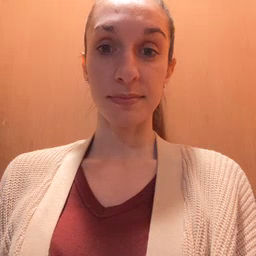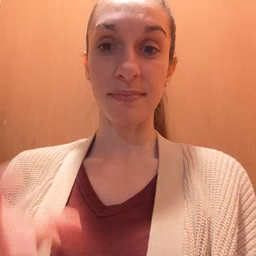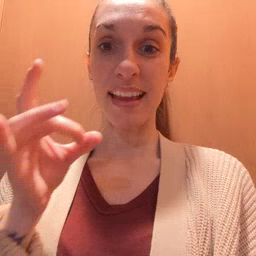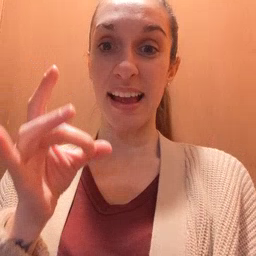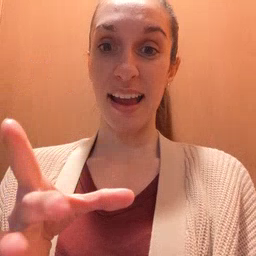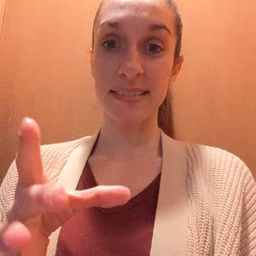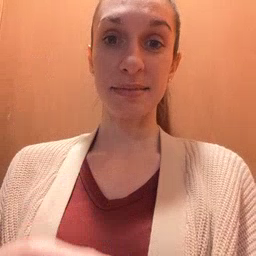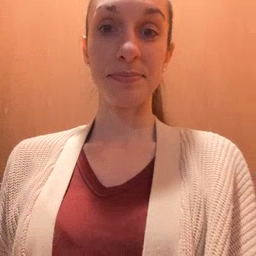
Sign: hate